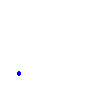
Particle: pion